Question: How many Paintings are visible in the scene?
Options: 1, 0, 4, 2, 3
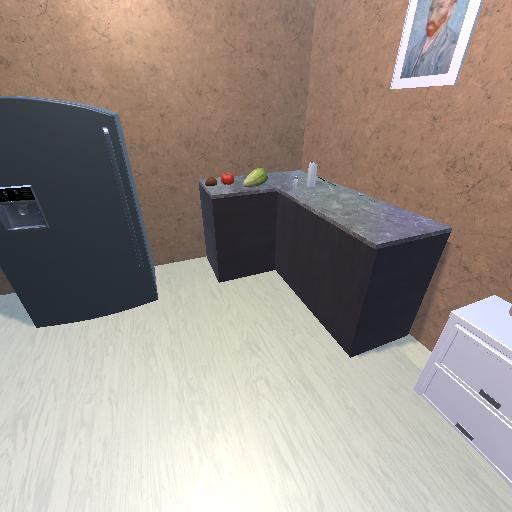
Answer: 1